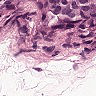
Metastatic tissue present: yes